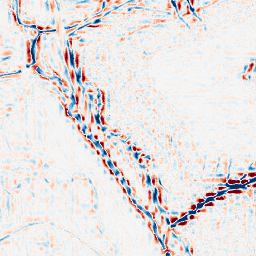
Category: wavelet
Decomposition family: wavelet_reverse_biorthogonal
Decomposition parameters: wavelet: rbio1.3
level: 3
Upsampling method: fft_zeropad
Upsampling parameters: scale: 4
Upsampling scale: 4